Question: I'm creating a table variation function where users can select sizes based on their chosen color.
This is my variation table
'''
|id | product_id | product_qty | product_colour | product_size
|1 | 1 | 30 | red | 23
|2 | 1 | 24 | blue | 34
|3 | 1 | 12 | blue | 23
|4 | 2 | 23 | yellow | 12
|5 | 2 | 1 | white | 12
'''
Product id is fetched based on the url.
Below is my function of selecting colour.

The user has to select the colour first after the colour is chosen, the size option value will be displayed based on the colour chosen.
But I have a problem in passing multiple parameters in my ajax call. I want to pass the product_id in my ajax call, and get the product id value then used it in my 'ajaxpro.php'. I'm not sure how to pass the product_id value in the ajax call function.
'''
<div class="panel-heading">Select Colour and get size</div>
<div class="panel-body">
<div class="form-group">
<label for="title">Select Colour:</label>
<select name="product_colour" class="form-control">
<option value="">--- Select Colour ---</option>
<?php
require('config.php');
$sql = $link ->prepare("SELECT DISTINCT product_colour, product_id FROM variation
WHERE product_id = ? ");
$sql->bind_param("i", $_GET["mid"]);
$sql->execute();
$result = $sql->get_result();
while($row = $result->fetch_assoc()) {
$product_id = $row['product_id'];
echo "<option value='".$row['product_colour']."'>".$row['product_colour']."</option>";
}
?>
</select>
</div>
<div class="form-group">
<label for="title">Select Size:</label>
<select name="product_size" class="form-control" style="width:350px">
</select>
</div>
<script>
$( "select[name='product_colour']" ).change(function () {
var ColourID = $(this).val();
if(ColourID) {
$.ajax({
url: "ajaxpro.php",
dataType: 'Json',
data: {'product_colour':ColourID},
success: function(data) {
$('select[name="product_size"]').empty();
$.each(data, function(key, value) {
$('select[name="product_size"]').append('<option value="'+ key +'">'+ value +'</option>');
});
}
});
}else{
$('select[name="product_size"]').empty();
}
});
</script>
'''
'ajaxpro.php'
'''
<?php
require('config.php');
$sql= $link->prepare("SELECT * FROM variation WHERE product_id = ? AND product_colour = ? ");
$sql->bind_param("is", $_GET['mid'], $_GET['product_colour']);
$sql->execute();
$result = $sql->get_result();
$json = [];
while($row = $result->fetch_assoc()){
$json[$row['product_size']] = $row['product_size'];
}
echo json_encode($json);
?>
'''
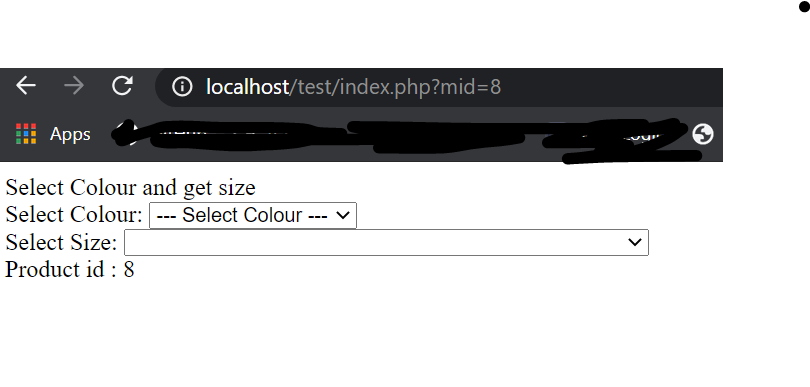
Answer: Put '$_GET['mid']' in a JavaScript variable, and then send it in the 'data:' option.
'''
var mid = <?php echo json_encode($_GET['mid']); ?>;
$( "select[name='product_colour']" ).change(function () {
var ColourID = $(this).val();
if(ColourID) {
$.ajax({
url: "ajaxpro.php",
dataType: 'Json',
data: {'product_colour':ColourID, mid: mid},
success: function(data) {
$('select[name="product_size"]').empty();
$.each(data, function(key, value) {
$('select[name="product_size"]').append('<option value="'+ key +'">'+ value +'</option>');
});
}
});
}else{
$('select[name="product_size"]').empty();
}
});
'''